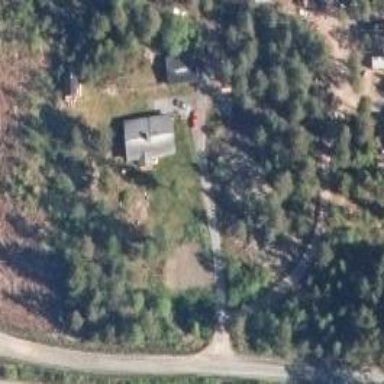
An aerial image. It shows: Driveway.